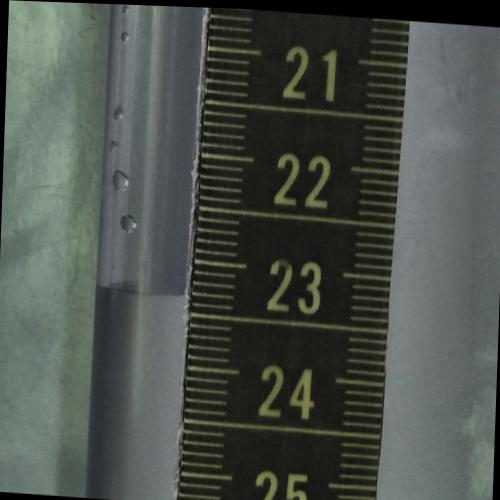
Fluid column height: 23.3 cm